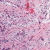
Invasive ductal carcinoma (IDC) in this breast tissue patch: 1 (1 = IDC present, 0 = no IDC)